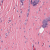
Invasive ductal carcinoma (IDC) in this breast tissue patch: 1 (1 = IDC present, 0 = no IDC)